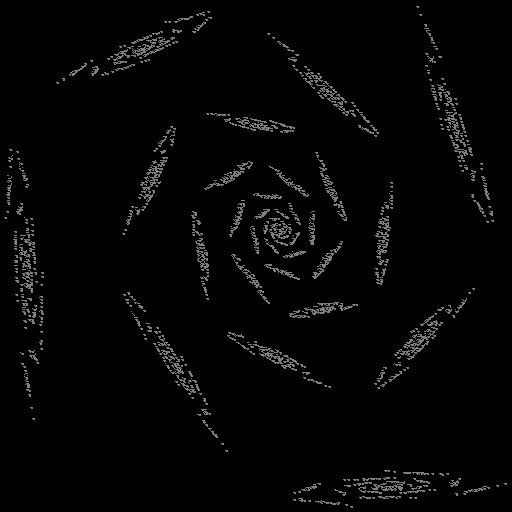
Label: rose